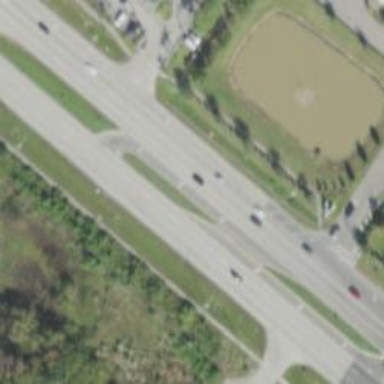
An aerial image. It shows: Trunk link highway.